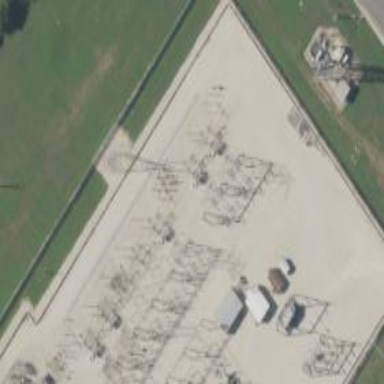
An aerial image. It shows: Switch for power supply.